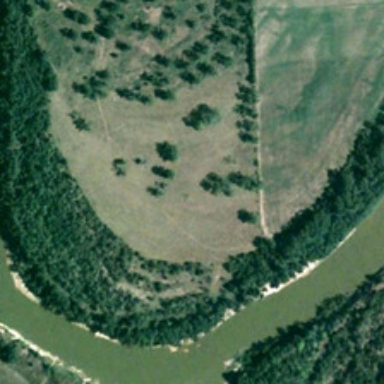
Many green trees are in two sides of a curved green river .